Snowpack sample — Loveland Pass, Silver Plume, Colorado, USA (2/11/26, 12:00 PM MST)
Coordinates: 39.663, -105.886
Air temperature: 35 °F
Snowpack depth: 82 cm
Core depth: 30 cm
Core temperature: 28.4 °F
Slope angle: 13°, slope face: 12°
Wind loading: high
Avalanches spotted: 1
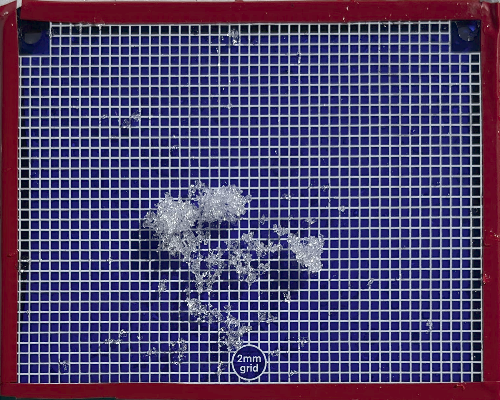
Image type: profile
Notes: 1 small avalanche spotted on the north side of the bowl, lots of wind loading